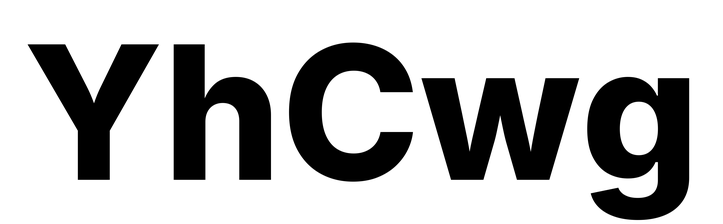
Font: Inter_ExtraBold